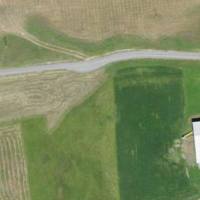
EUNIS habitat code: 23
Species observed at this site:
Cruciata laevipes
Phyteuma orbiculare